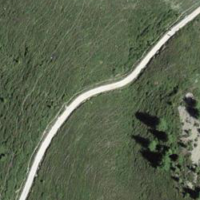
EUNIS habitat code: 26
Species observed at this site:
Empetrum nigrum
Campanula barbata